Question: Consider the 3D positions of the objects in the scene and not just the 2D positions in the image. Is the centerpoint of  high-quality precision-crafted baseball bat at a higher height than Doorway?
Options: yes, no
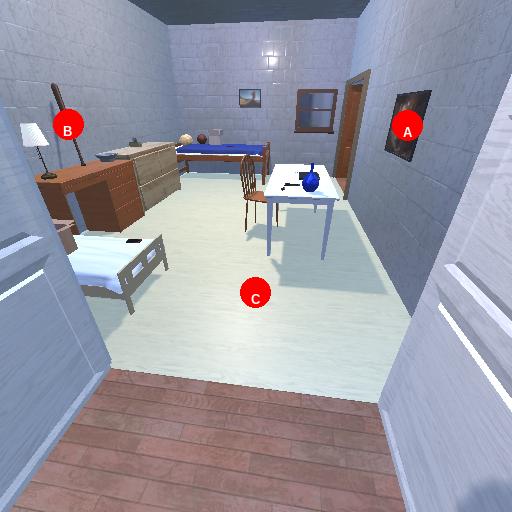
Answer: yes